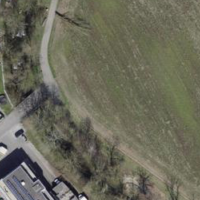
EUNIS habitat code: 55
Species observed at this site:
Euonymus europaeus